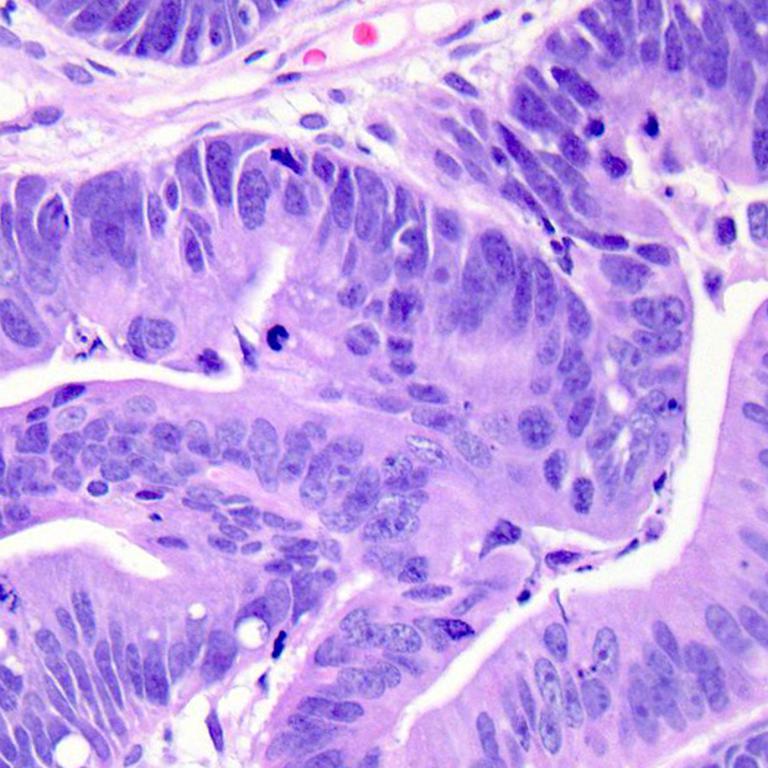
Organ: colon
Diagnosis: adenocarcinomas